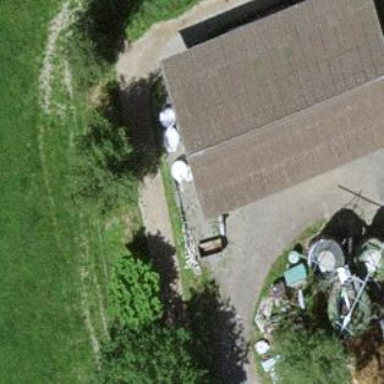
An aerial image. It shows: Garage building.